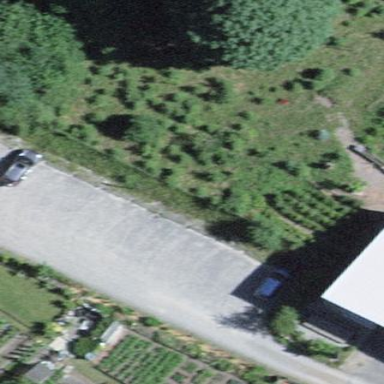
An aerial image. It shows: Parking area.